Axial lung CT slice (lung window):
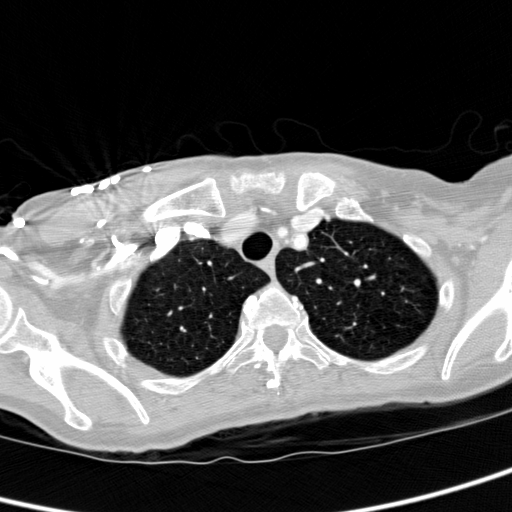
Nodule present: no